Field crop: maize
Growth stage: 2
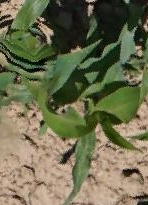
Species: maize